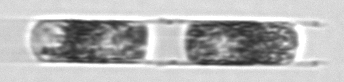
Label: Hemiaulus